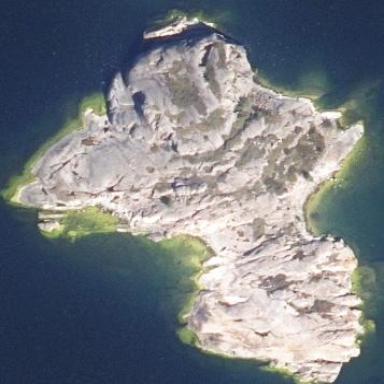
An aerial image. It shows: Island with natural coastline.